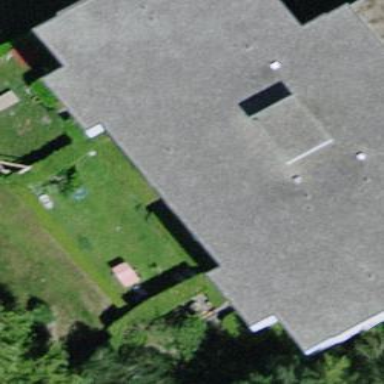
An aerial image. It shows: Building with flat roof.